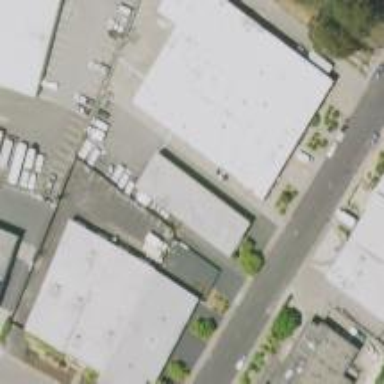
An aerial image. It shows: Industrial building.